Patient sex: M
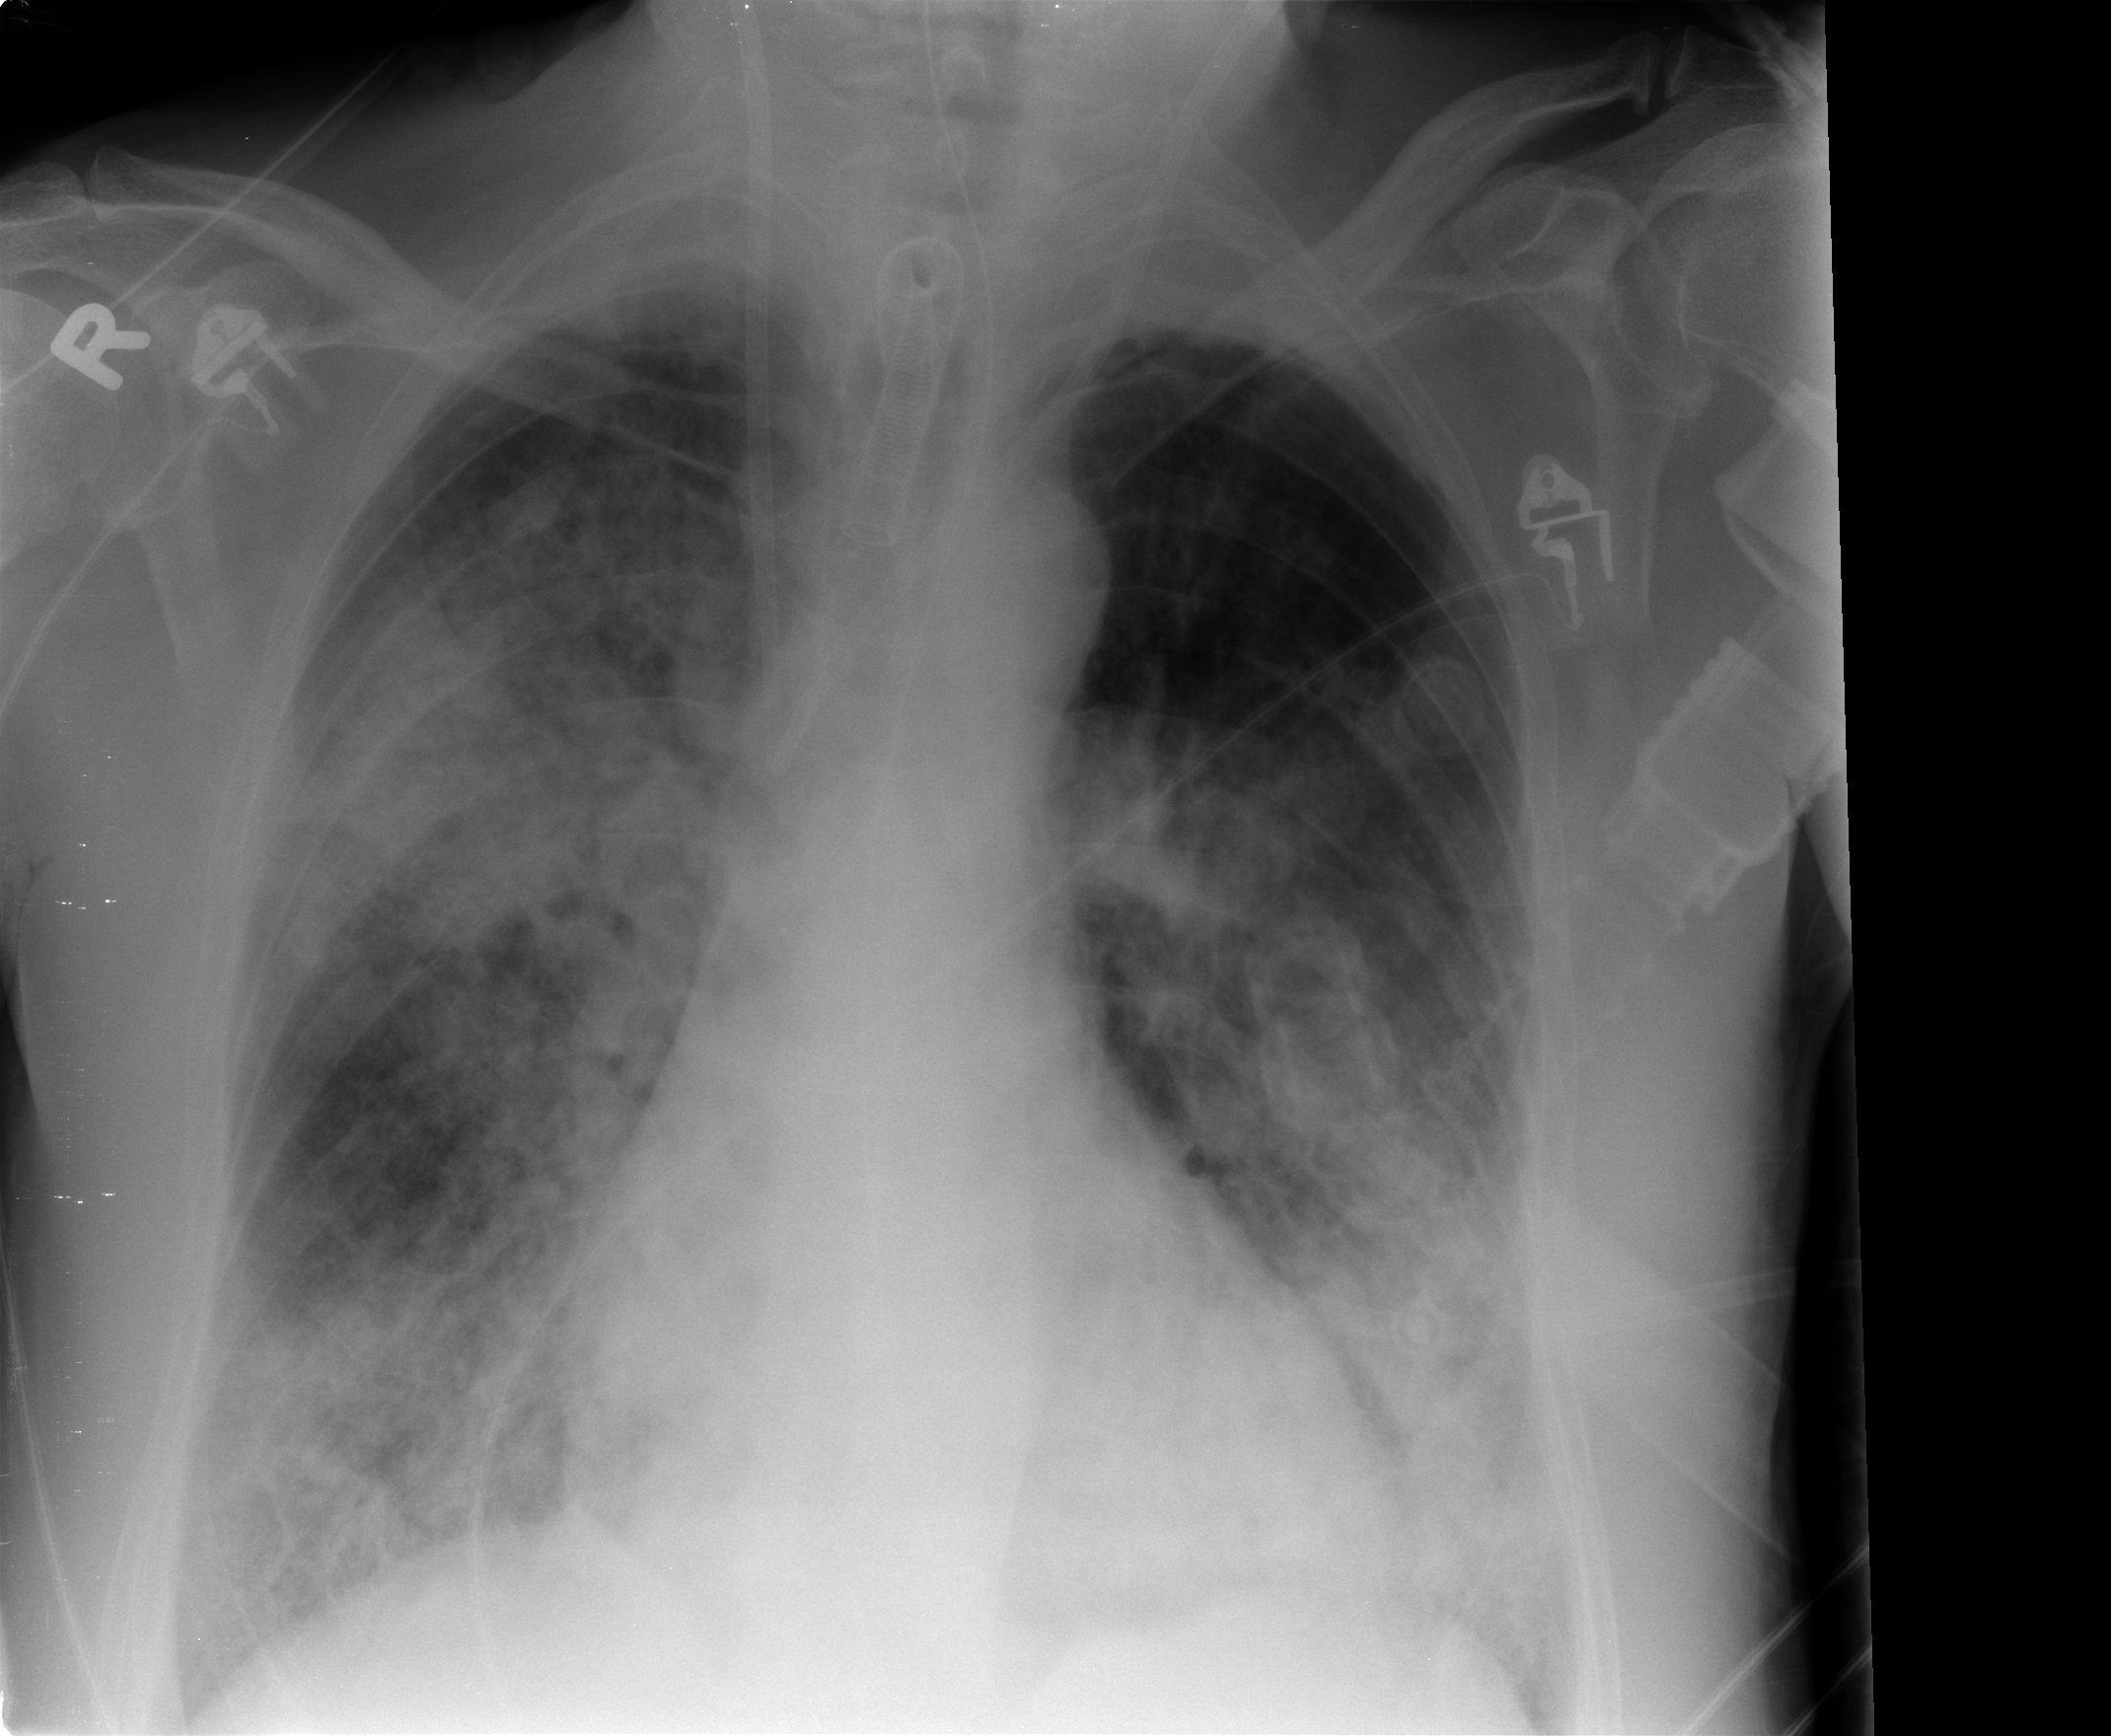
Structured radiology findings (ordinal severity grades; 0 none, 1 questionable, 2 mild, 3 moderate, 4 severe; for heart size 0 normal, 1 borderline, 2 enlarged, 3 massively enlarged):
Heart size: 0
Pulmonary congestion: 2
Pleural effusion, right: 0
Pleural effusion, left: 2
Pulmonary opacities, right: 4
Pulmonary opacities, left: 3
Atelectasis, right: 2
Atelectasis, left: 2